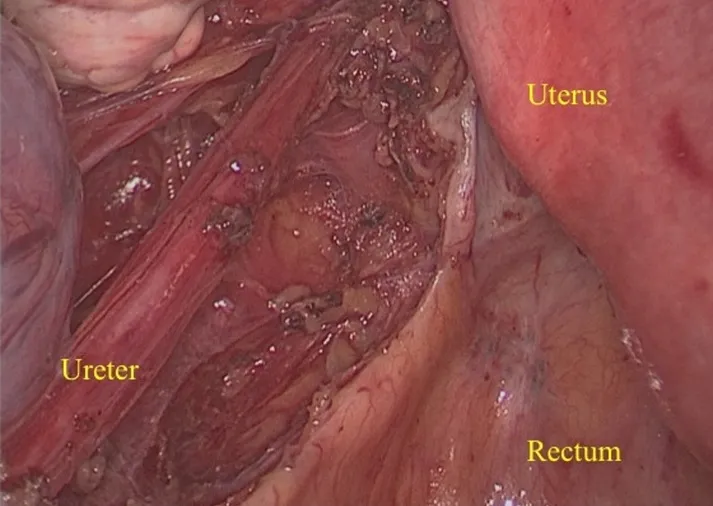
Final view after ureter dissection and endometriosis nodule excision.
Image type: medical_photograph (other_medical_photograph)